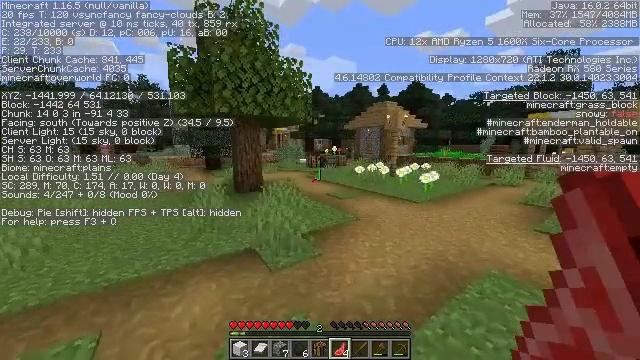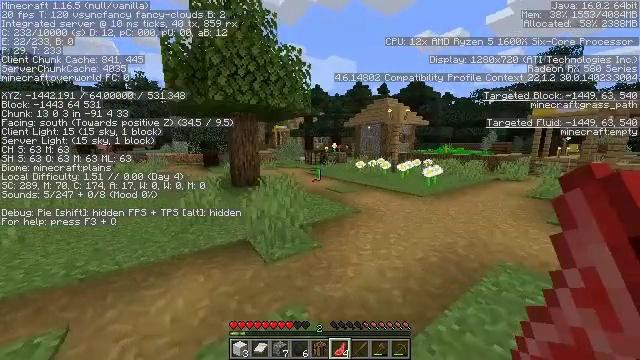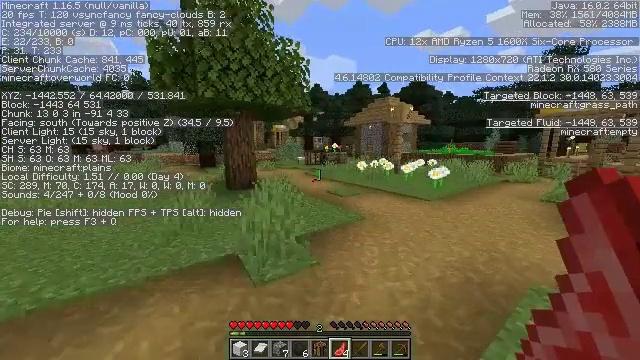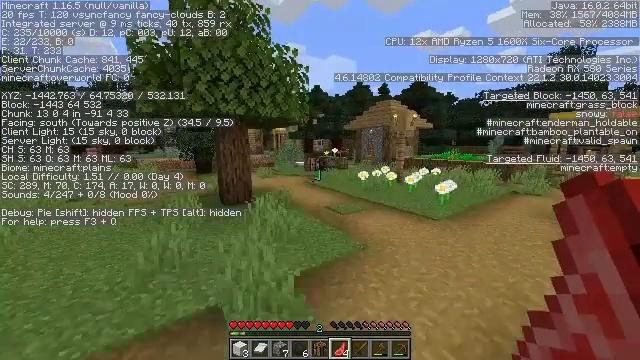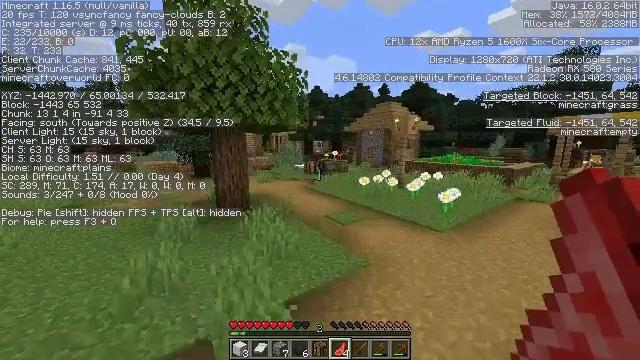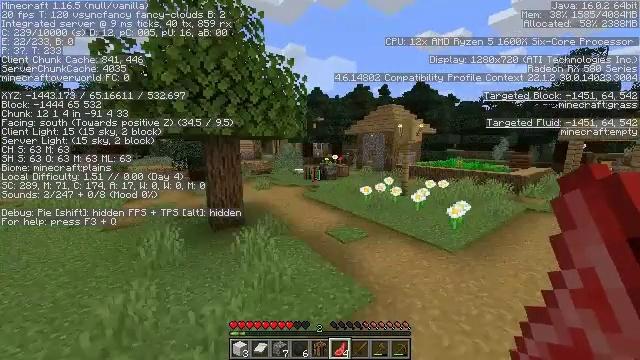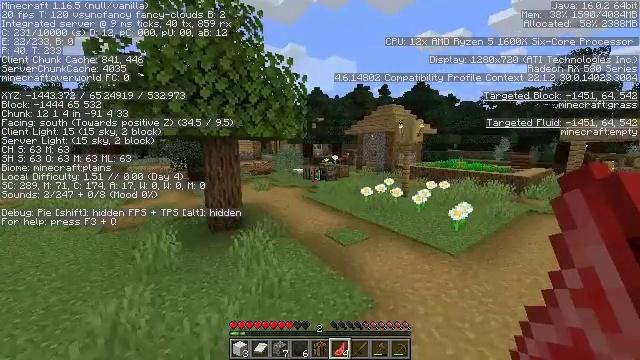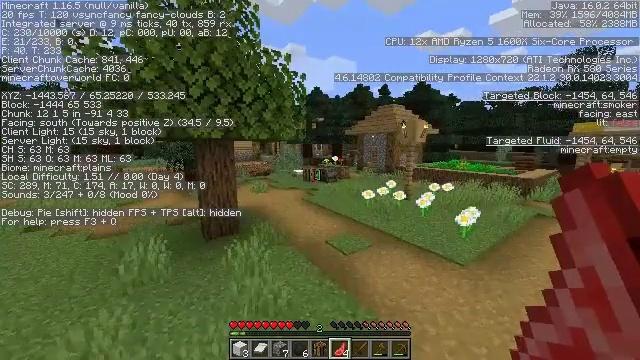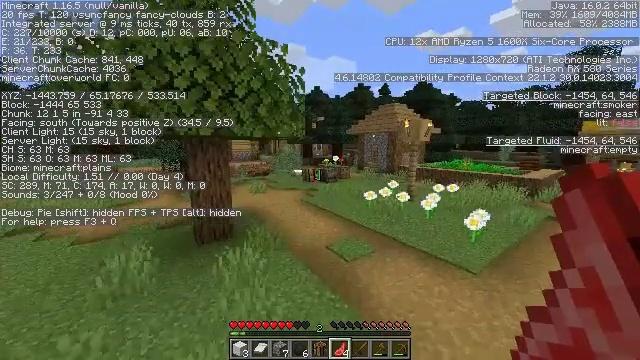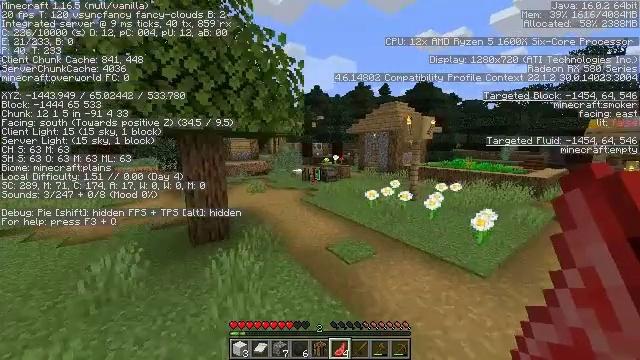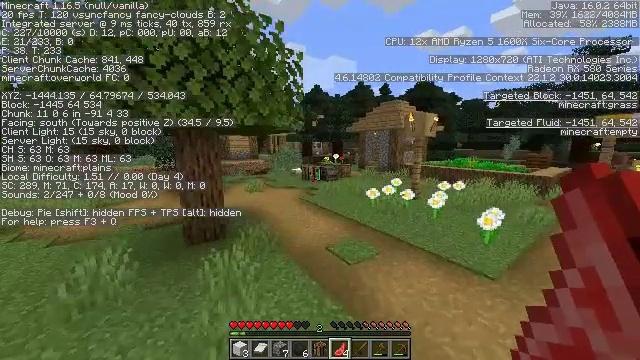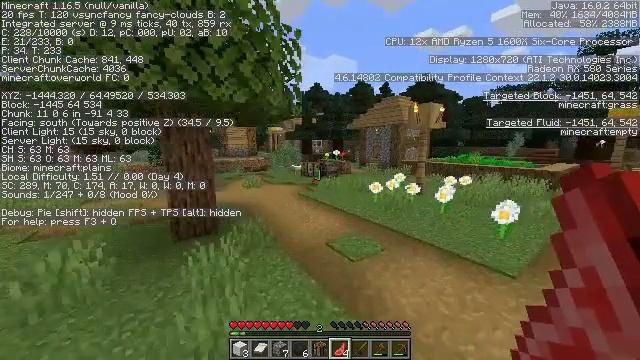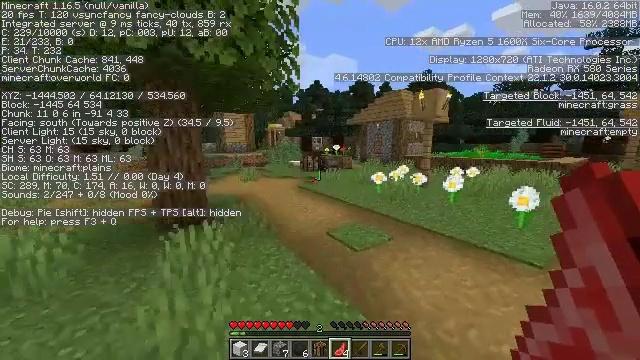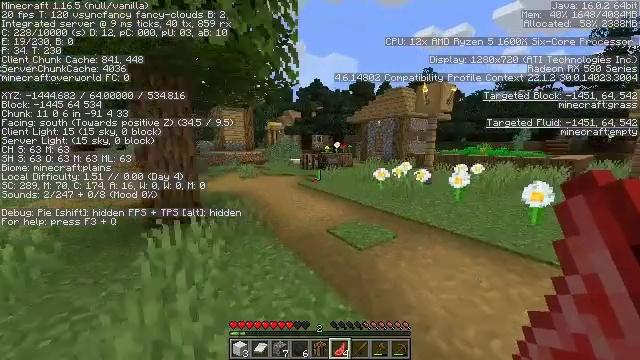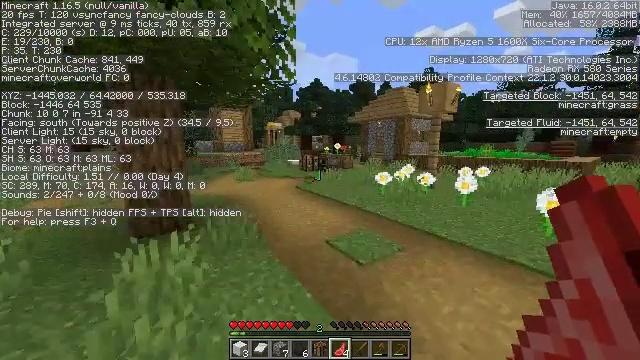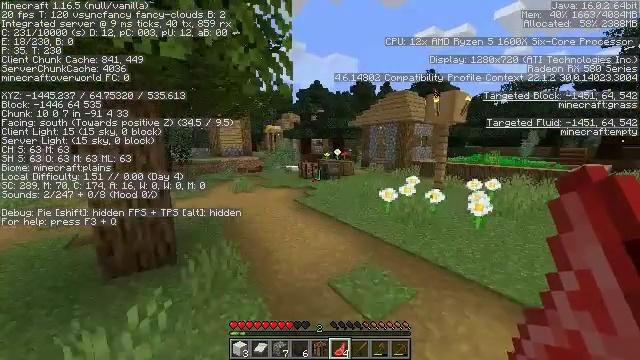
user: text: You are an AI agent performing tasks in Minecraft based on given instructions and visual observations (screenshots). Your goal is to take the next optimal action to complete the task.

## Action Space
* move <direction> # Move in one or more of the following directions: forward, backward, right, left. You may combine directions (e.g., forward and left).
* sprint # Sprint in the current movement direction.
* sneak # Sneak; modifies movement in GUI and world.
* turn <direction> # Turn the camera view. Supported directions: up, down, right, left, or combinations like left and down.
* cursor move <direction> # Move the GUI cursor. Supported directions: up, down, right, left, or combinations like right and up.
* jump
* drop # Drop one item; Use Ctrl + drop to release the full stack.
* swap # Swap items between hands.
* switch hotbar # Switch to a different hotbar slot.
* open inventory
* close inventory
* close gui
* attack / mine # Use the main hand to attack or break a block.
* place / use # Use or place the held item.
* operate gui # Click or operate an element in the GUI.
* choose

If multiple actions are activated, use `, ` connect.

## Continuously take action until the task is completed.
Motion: motion action
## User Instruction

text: Collect the oak trapdoor for re-use.
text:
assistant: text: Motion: move forward, jump
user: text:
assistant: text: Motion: move forward, jump
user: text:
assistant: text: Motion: move forward, jump
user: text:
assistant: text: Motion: move forward, jump
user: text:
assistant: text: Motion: move forward, jump
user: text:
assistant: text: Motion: move forward, jump
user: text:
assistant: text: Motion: move forward, jump
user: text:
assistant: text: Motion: move forward, jump
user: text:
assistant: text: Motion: move forward, jump
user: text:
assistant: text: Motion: move forward, jump
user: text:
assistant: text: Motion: move forward, jump
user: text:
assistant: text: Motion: move forward, jump
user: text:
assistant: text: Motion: move forward, jump
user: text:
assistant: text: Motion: move forward, jump
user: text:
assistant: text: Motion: move forward, jump
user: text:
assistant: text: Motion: move forward, jump
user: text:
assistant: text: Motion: move forward, jump
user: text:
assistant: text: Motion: move forward, jump
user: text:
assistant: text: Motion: move forward, jump
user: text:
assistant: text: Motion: move forward, jump
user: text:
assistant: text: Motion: move forward
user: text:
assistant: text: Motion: move forward
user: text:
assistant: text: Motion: move forward
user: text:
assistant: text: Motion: move forward
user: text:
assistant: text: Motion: move forward
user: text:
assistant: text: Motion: move forward
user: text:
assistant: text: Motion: move forward
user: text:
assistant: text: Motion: move forward
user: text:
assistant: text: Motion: move forward
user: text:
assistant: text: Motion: move forward